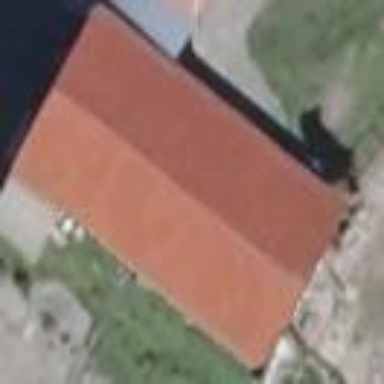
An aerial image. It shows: Flat-roofed building with grey roof.